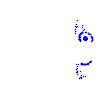
Particle: electron